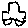
Label: car